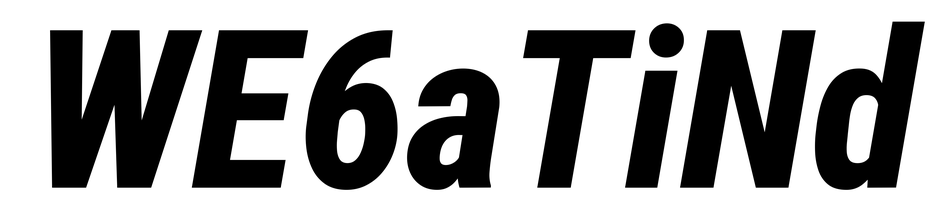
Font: Roboto-Italic_Condensed_ExtraBold_Italic